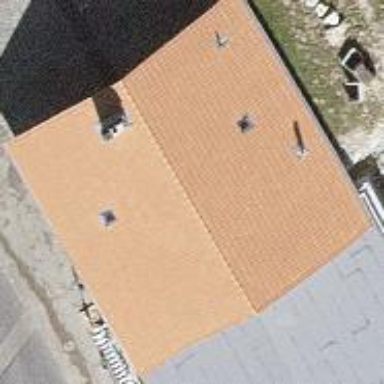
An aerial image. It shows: Building with gabled roof.